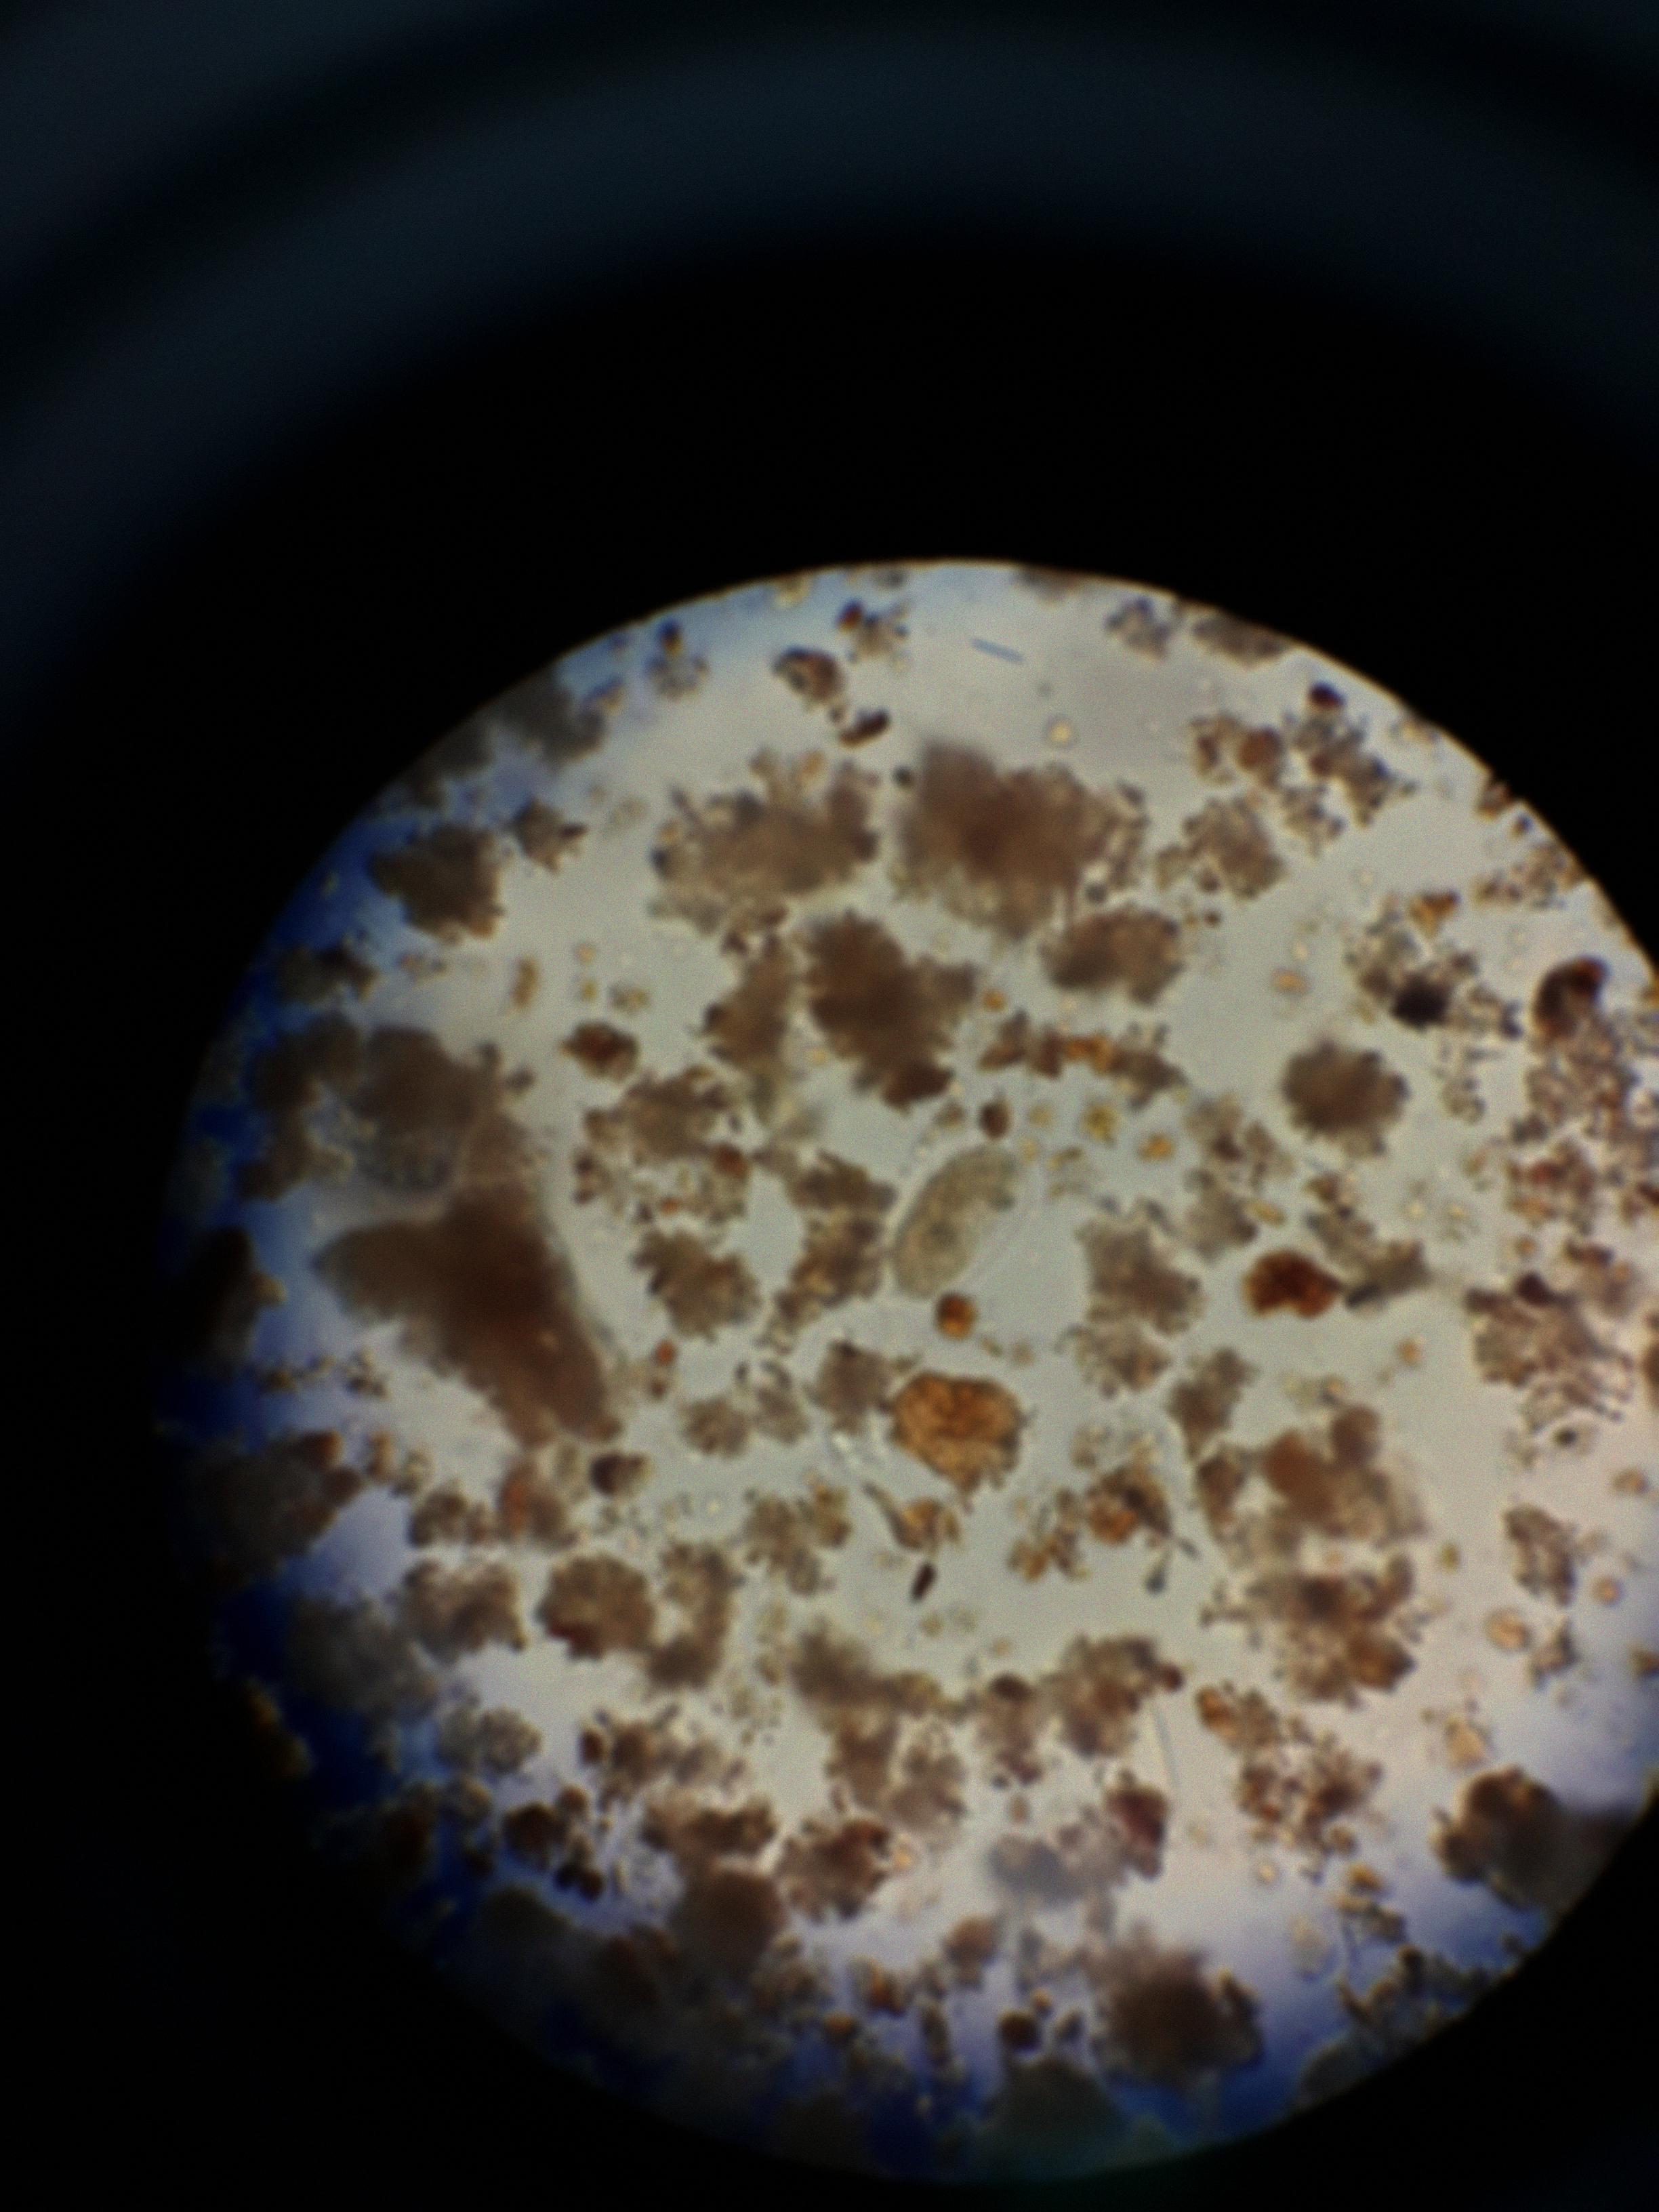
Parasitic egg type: Hookworm egg